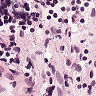
Metastatic tissue present: no